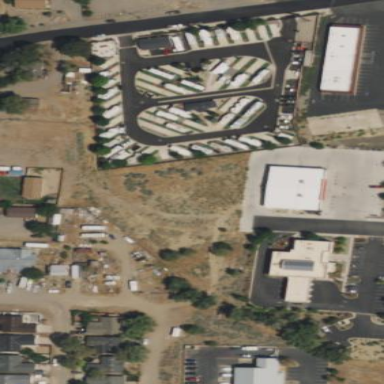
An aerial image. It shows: Caravan site for tourism.